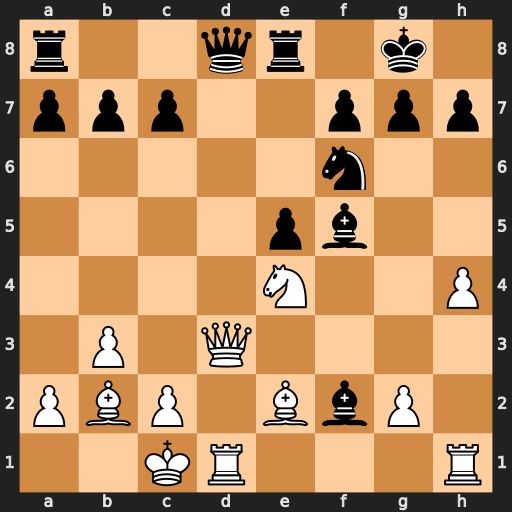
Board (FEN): r2qr1k1/ppp2ppp/5n2/4pb2/4N2P/1P1Q4/PBP1BbP1/2KR3R
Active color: w
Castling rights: -
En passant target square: -
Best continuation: Qxd8 Be3+ Qd2 Bxd2+ Nxd2